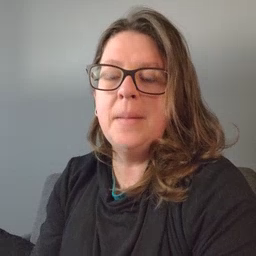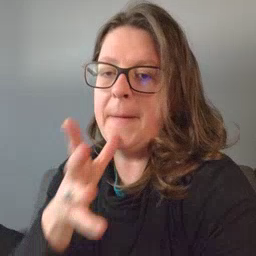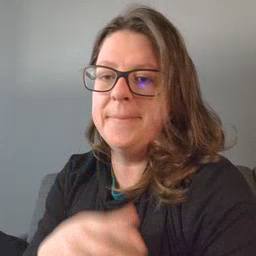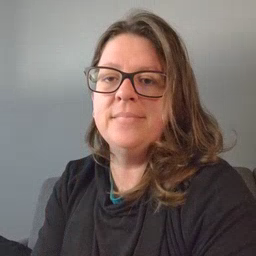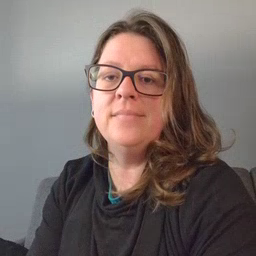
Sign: mom